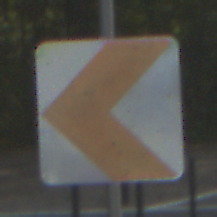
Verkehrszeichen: RichtungstafelnInKurvenKleinRechts
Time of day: MorningAfternoon
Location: Outdoor (Suburban)
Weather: Clear
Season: NotSpecified
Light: Natural